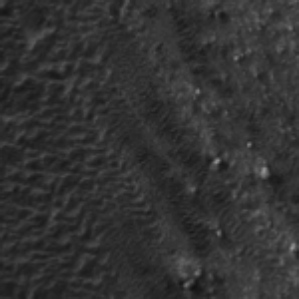
Label: frost